Field crop: maize
Growth stage: 2
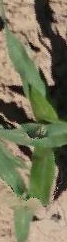
Species: maize